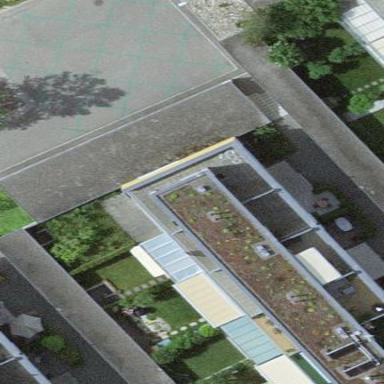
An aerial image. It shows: View of roof of building.